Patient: sex M, age 66
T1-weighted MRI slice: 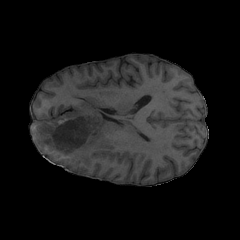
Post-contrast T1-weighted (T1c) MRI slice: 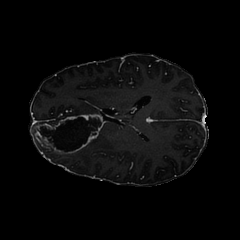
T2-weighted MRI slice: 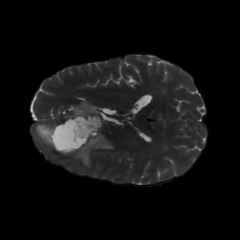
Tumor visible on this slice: yes
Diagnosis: Glioblastoma, IDH-wildtype
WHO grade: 4